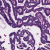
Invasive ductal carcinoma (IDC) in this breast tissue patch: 1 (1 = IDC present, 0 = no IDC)